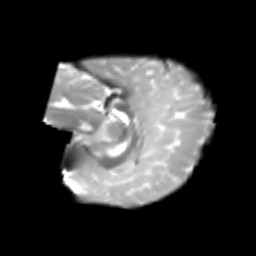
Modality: T2w
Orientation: sagittal
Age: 6
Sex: male
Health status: healthy